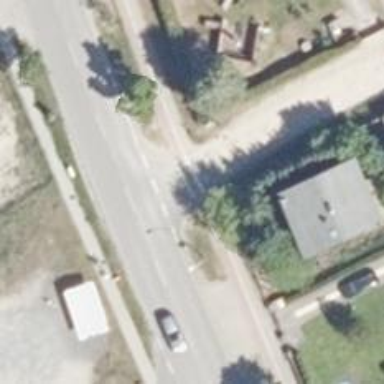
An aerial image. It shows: Residential road.